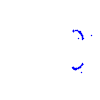
Particle: kaon